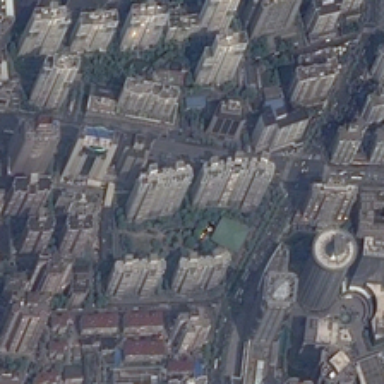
Many tall buildings and some green trees are in a commercial area .